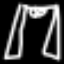
Label: pants